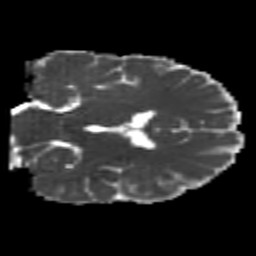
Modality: MD
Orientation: coronal
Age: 19
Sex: male
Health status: healthy
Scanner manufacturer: philips
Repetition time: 7.475 s
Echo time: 0.08753 s